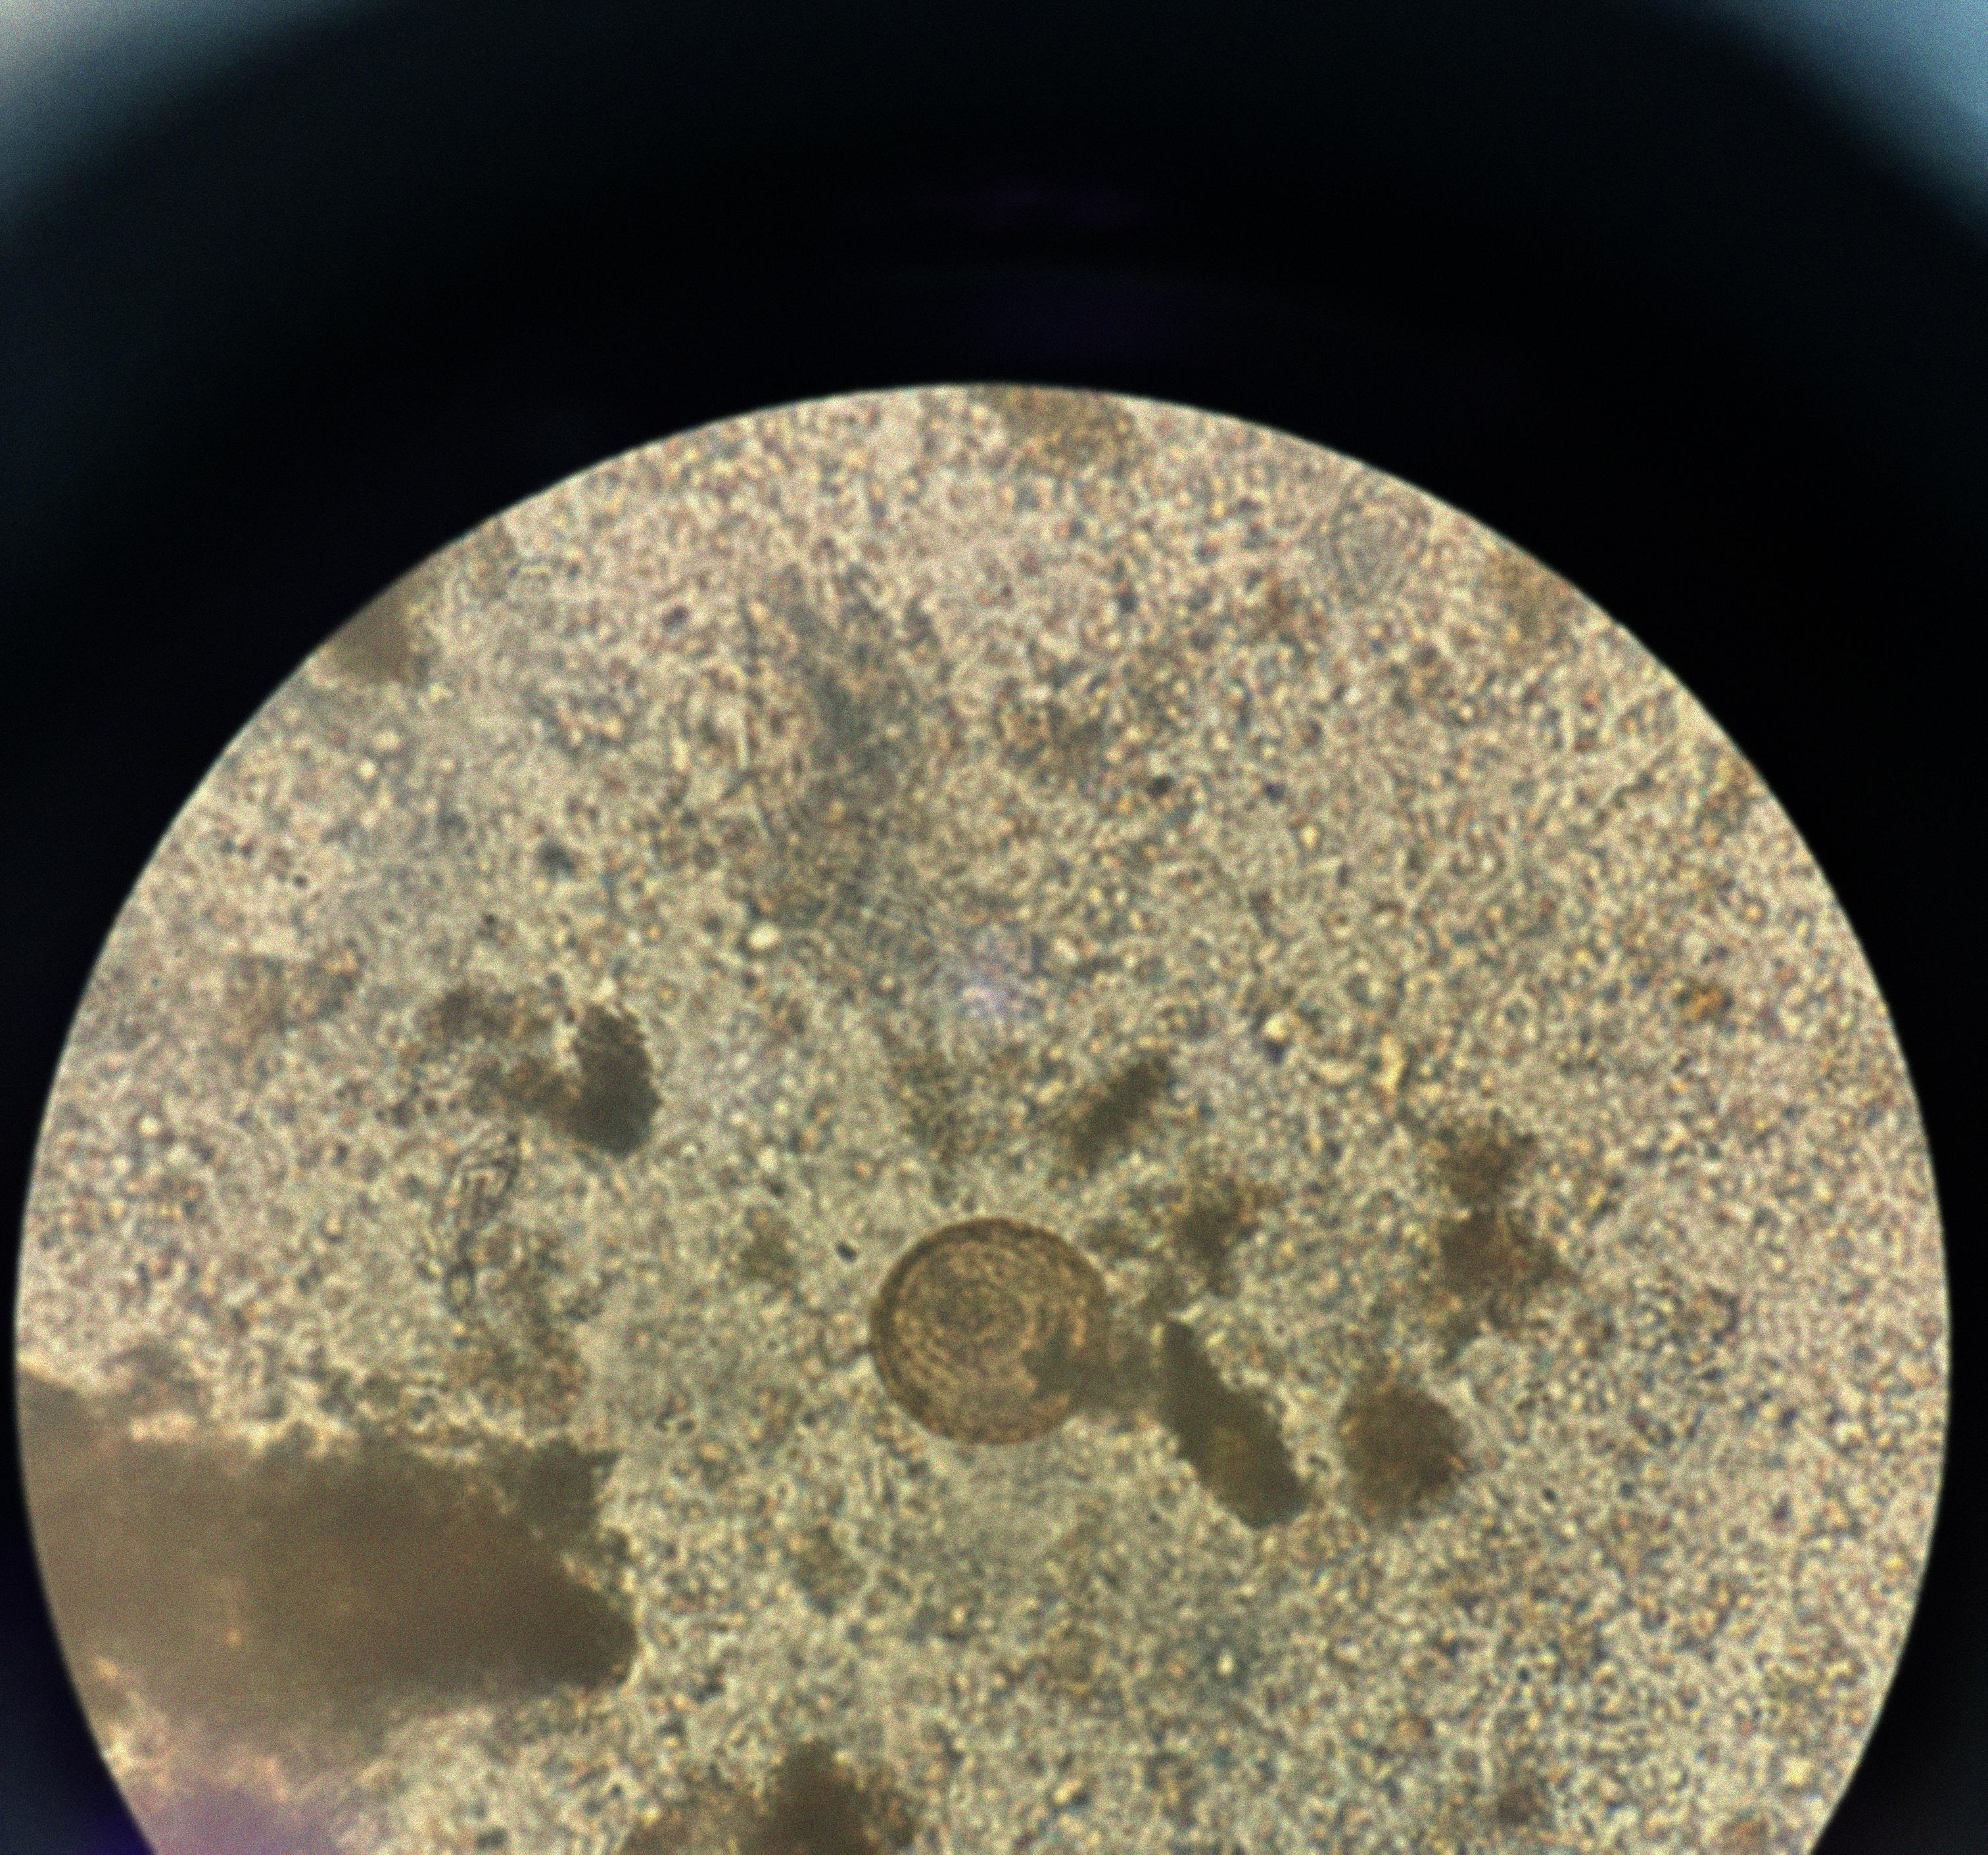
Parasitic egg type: Hymenolepis diminuta